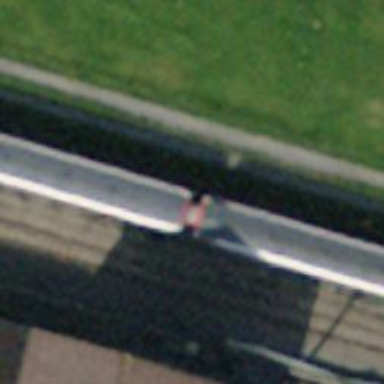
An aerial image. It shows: Narrow-gauge railway track with electrified contact line. The railway has one track.